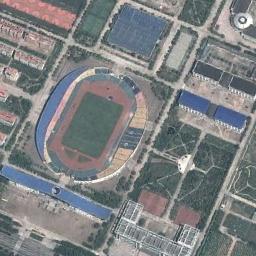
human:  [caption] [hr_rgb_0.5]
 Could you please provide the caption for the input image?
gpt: Oval stadium next to lawn and building .

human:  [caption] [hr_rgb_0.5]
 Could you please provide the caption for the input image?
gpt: A lot of buildings are next to the stadium .

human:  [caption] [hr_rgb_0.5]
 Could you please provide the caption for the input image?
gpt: The stadium has a blue roof on three sides and a red roof on the other side .

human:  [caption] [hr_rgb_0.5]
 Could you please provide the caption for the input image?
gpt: The stadium is next to some buildings and grass .

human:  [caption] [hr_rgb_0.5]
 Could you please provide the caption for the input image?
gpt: There are many green trees near the stadium .